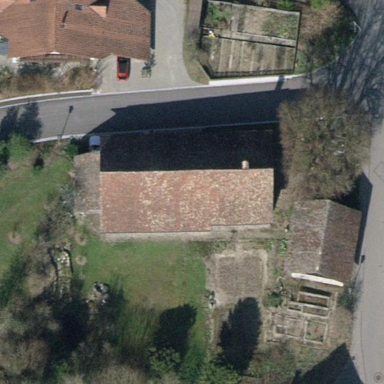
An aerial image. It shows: Farm building with gabled roof.